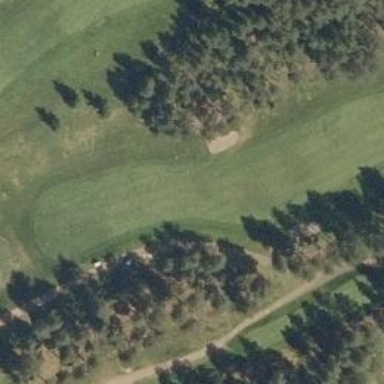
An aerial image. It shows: Golf cartpath that is also road path.